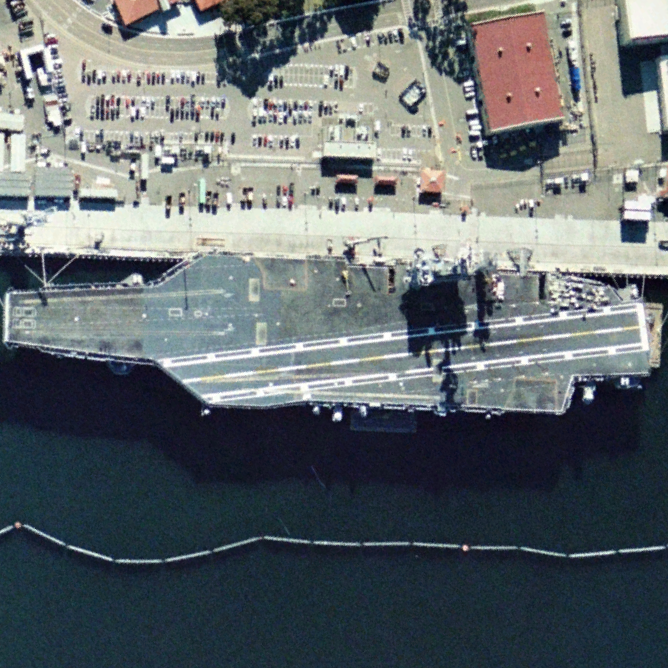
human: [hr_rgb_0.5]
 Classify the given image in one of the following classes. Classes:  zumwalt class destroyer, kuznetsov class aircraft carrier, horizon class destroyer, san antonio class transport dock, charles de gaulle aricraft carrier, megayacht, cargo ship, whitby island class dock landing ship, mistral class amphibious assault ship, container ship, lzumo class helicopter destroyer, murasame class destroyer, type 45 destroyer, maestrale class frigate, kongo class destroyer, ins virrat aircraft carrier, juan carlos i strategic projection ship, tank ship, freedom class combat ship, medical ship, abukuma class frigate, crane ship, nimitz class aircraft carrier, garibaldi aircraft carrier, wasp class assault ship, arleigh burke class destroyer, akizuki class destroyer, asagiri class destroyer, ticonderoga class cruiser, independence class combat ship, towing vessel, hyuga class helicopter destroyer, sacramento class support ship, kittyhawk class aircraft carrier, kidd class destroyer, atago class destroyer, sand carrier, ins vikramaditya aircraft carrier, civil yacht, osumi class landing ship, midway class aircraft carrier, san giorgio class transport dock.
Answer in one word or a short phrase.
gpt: Nimitz class aircraft carrier